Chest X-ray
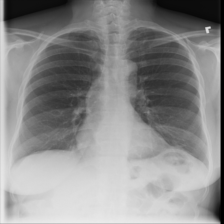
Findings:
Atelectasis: negative
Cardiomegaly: negative
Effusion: negative
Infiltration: negative
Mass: negative
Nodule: negative
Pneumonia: negative
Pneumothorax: negative
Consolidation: negative
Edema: negative
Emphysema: negative
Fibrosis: negative
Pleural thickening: negative
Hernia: negative